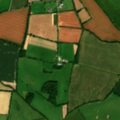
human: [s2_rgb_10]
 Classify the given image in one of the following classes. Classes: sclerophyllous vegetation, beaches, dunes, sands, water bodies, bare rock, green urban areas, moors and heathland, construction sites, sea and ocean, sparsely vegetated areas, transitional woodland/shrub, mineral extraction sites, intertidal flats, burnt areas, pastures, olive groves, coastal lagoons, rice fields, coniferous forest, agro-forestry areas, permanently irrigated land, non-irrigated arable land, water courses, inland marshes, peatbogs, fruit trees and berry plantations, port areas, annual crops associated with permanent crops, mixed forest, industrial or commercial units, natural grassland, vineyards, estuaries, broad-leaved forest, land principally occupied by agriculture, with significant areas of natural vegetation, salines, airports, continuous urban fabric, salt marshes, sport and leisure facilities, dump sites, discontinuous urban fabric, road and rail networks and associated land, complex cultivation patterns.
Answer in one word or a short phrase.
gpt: non-irrigated arable land, pastures